Question: This is the font-code.
'''
<%= form_for(:something, :html=> {:id => 'login'}, :url => 'login/create') do |form| %>
<h1>Log In</h1>
<fieldset id="inputs">
<%= form.text_field :username, :placeholder => 'Username', :autofocus=>true%>
<%= password_field_tag(:password, :placeholder => 'Password') %>
<%= password_field_tag :userpass1, placeholder: 'Password'%>
<%= password_field_tag :userpass, params[:userpass], placeholder: 'Password', class: 'input-small'%>
</fieldset>
<fieldset id="actions">
<input type="submit" id="submit" value="Log in">
<a href="/registration/register">Register</a>
</fieldset>
<%end%>
'''
and if i submit, it sends like this,
'''
Processing by LoginController#create as HTML
Parameters: {"utf8"=>"", "authenticity_token"=>"2RQKkdOZf2HL+dsY2peWYUIaY78WBZBvNveKKBvZv60=", "something"=>{"username
"=>"test"}, "password"=>"[FILTERED]", "userpass1"=>"test2", "userpass"=>"est3"}
'''
in here, the first password field is sending with filtered, but the other two are just showing what the user typed.
what is the problem?
and the most big problem is, after i send this and check the request header,
it shows all the parameter, even the data what have been filetered like this,

Any good solution about this?!
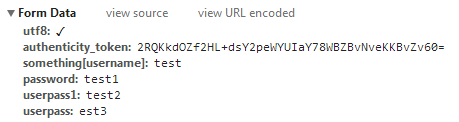
Answer: You probably have line
'''
config.filter_parameters += [:password]
'''
in your config/application.rb. Modify it to:
'''
config.filter_parameters += [:password, :userpass, :userpass1, :userpass2]
'''
That causes filtering additional parameters in logs.
The second "problem" is not a problem at all. How do you suppose server to know what your parameters are if you want to filter them in request?